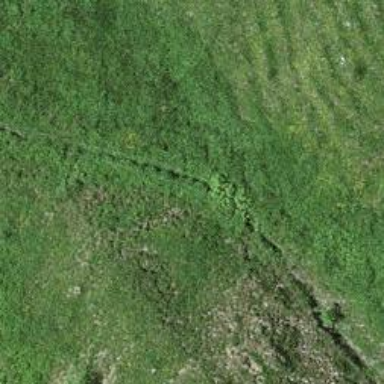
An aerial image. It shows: Ditch in the surroundings.